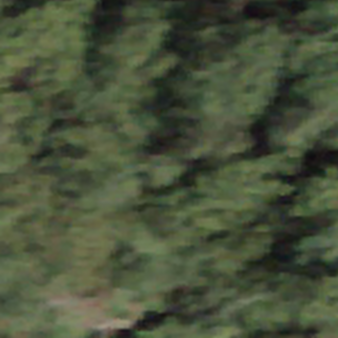
Label: other